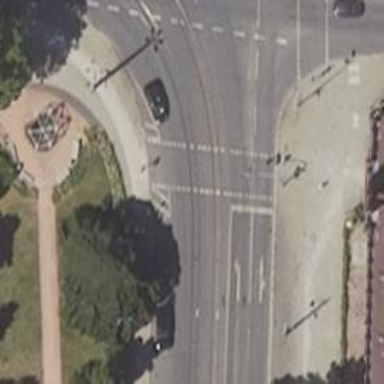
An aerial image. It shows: Road with traffic signals.